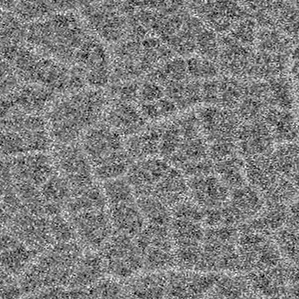
Label: frost